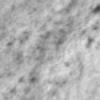
Label: no_change